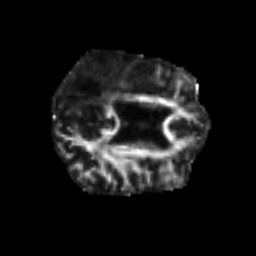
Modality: FA
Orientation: axial
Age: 60
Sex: male
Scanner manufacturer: siemens
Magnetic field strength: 3 T
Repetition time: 4.987 s
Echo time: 0.0792 s